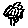
Label: flower